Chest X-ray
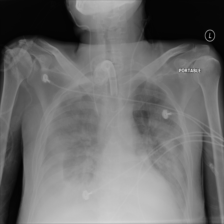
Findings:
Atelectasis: negative
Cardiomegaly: negative
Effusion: negative
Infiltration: positive
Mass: negative
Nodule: negative
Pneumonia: negative
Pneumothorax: negative
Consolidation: negative
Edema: negative
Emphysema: negative
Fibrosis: negative
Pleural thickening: negative
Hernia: negative